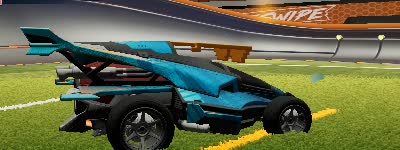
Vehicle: aftershock